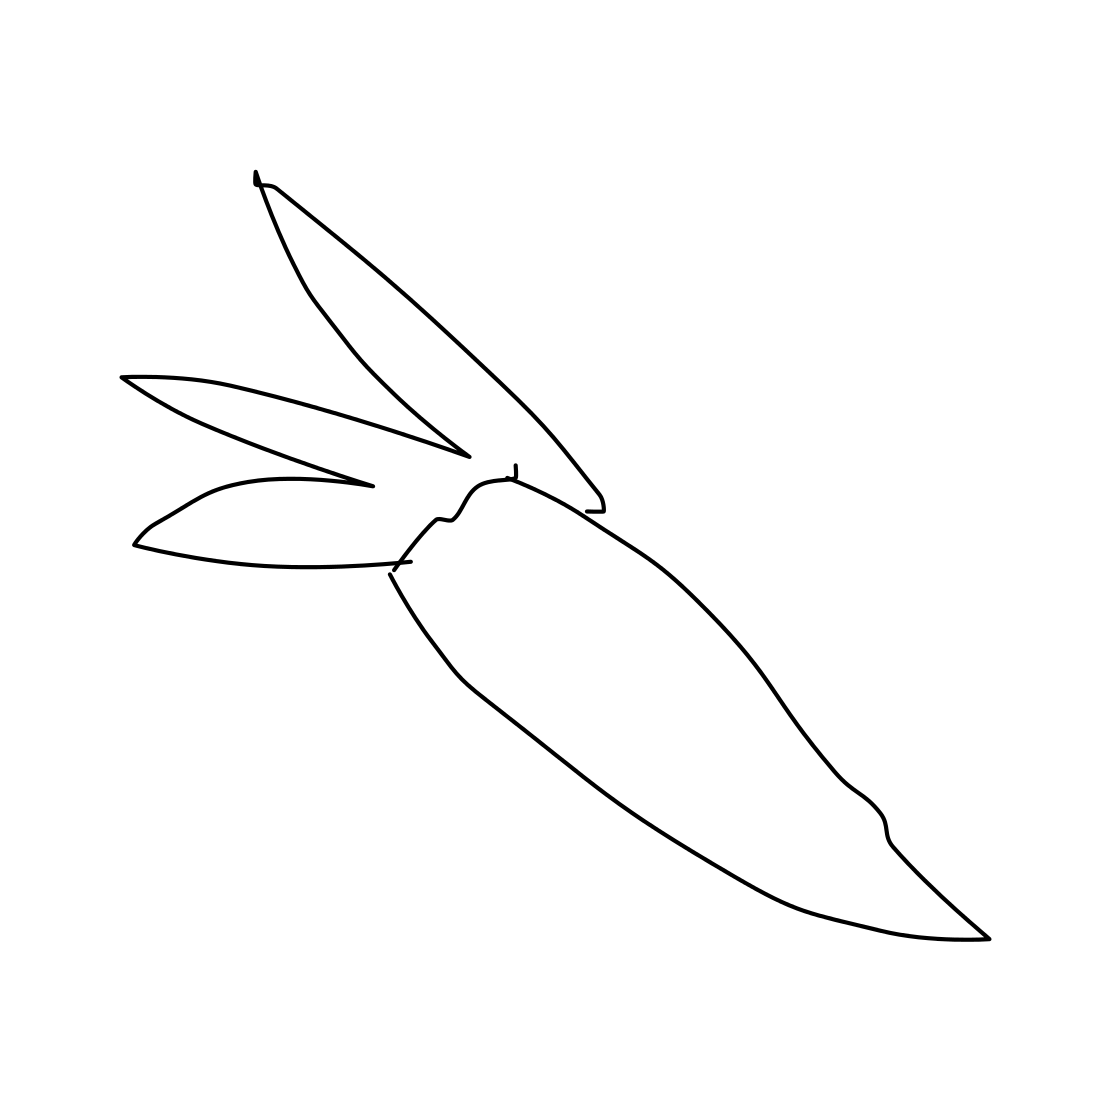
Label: carrot